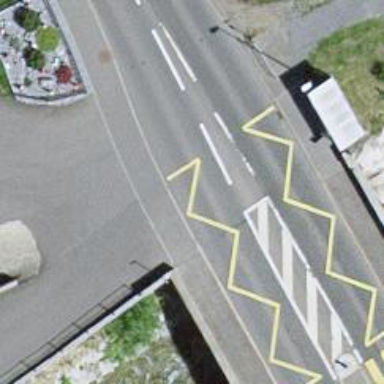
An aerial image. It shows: Platform for public transport on the road.